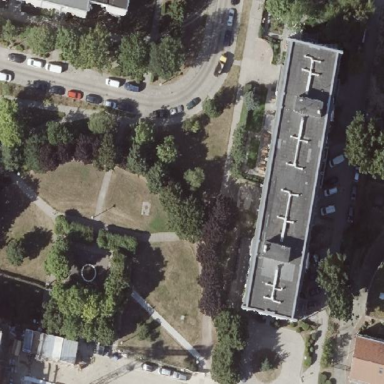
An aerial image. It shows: Park.